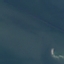
Land use / land cover class: SeaLake